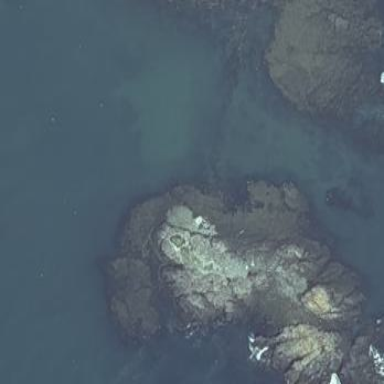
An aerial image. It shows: Breathtaking coastline.